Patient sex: M
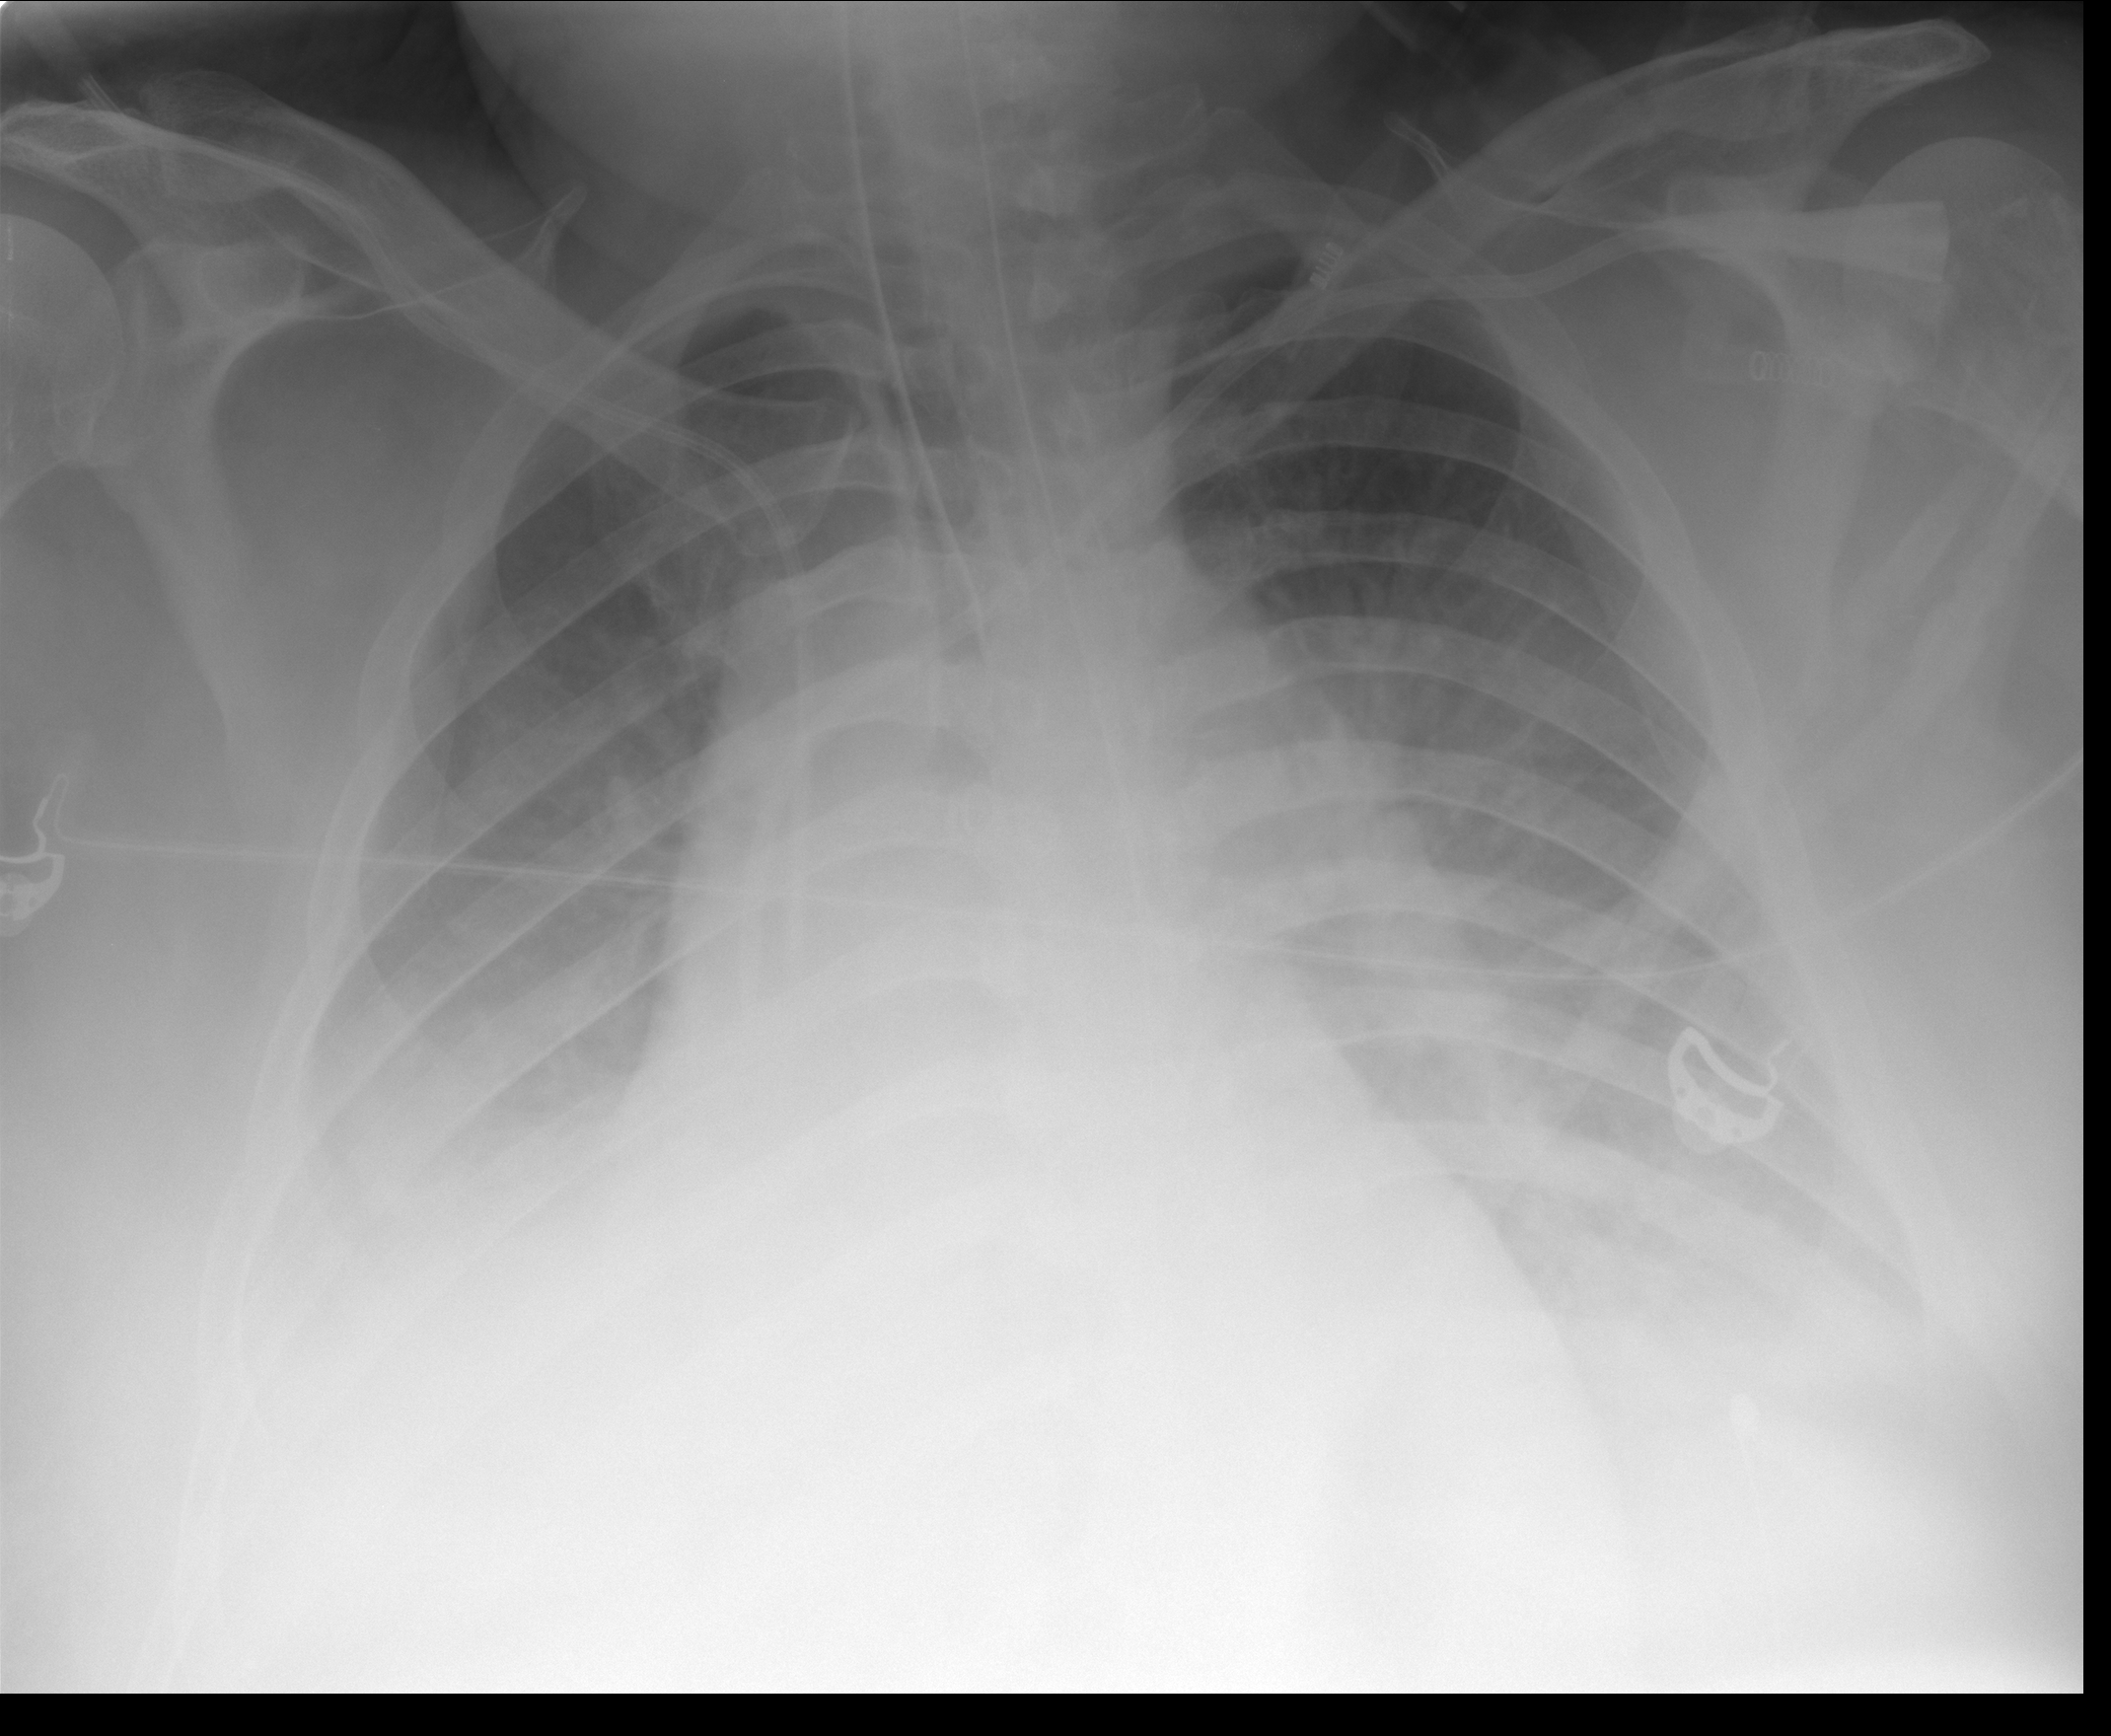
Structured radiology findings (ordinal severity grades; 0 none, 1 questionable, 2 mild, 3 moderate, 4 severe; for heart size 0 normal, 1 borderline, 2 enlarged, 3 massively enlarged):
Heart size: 2
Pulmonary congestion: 3
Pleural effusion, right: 3
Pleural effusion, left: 3
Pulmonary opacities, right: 0
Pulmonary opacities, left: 0
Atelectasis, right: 2
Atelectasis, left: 2